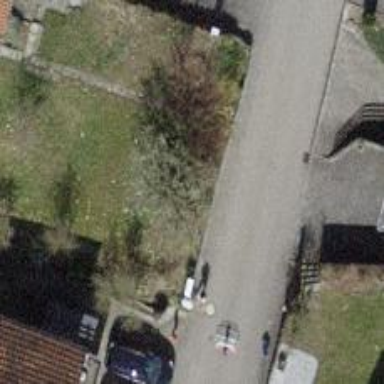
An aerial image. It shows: Smooth asphalt road in residential area.